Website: walmart
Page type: payment
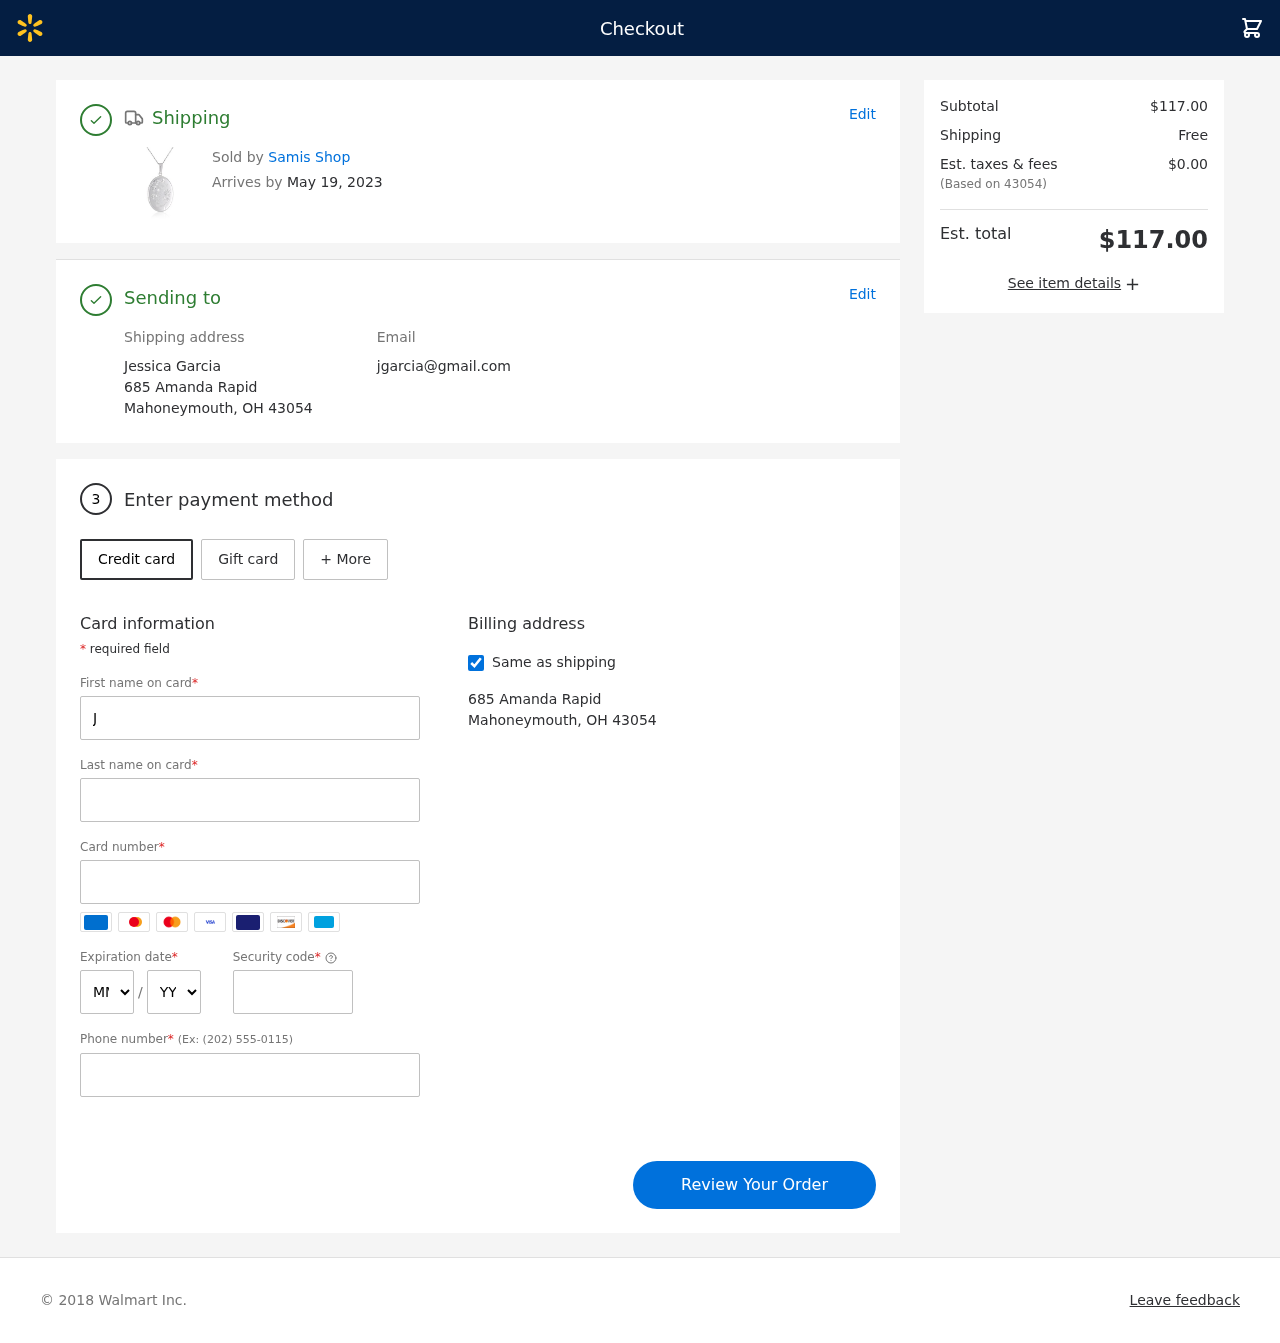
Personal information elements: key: PII_CARD_CVV
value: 702
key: PII_CARD_EXPIRY_MONTH
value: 12
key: PII_CARD_EXPIRY_YEAR
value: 28
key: PII_CARD_NUMBER
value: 6501 5569 9023 5576
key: PII_CITY_STATE_ZIP
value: Mahoneymouth, OH 43054
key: PII_EMAIL
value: jgarcia@gmail.com
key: PII_FIRSTNAME
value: Jessica
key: PII_FULLNAME
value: Jessica Garcia
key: PII_LASTNAME
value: Garcia
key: PII_PHONE
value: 9549899529
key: PII_POSTCODE
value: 43054
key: PII_STREET
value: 685 Amanda Rapid
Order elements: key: ORDER_DELIVERY_DATE
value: May 19, 2023
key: ORDER_SUBTOTAL
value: $117.00
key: ORDER_SHIPPING_COST
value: Free
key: ORDER_TAX
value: $0.00
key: ORDER_TOTAL
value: $117.00